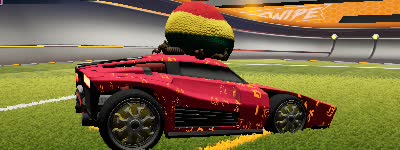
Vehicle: breakout